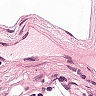
Metastatic tissue present: no